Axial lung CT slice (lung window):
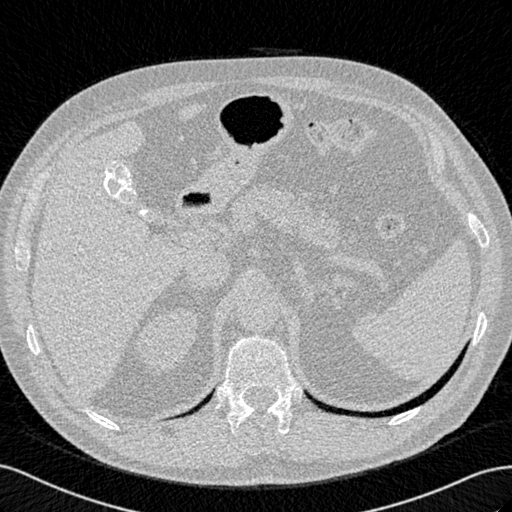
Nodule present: no